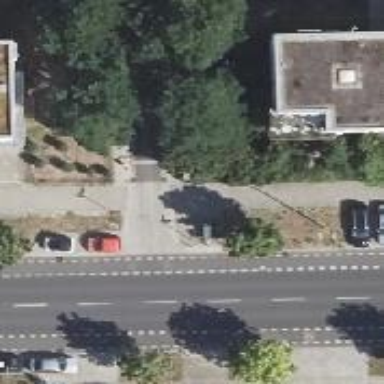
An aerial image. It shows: Residential road with sidewalks on both sides.